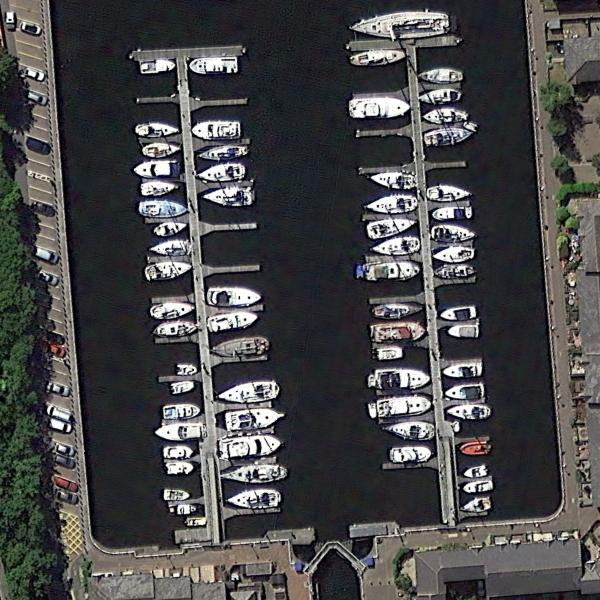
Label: Port